Question: I've been working on an app using API 14, but I had to downgrade to API 10. the app has fragments and activity fragments, I have imported the libraries and used the 'getFragmentSupportManager' because it is v4. However, I have following error:

I created a dummy app with Drawer layout and fragments with API 10 from the beginning, it had the same line in 'MyActivity' file and it was not an error. Here is my code:
'''
package az.test2;
import android.app.Activity;
import android.os.Bundle;
import android.view.LayoutInflater;
import android.view.Menu;
import android.view.MenuItem;
import android.view.View;
import android.view.ViewGroup;
import android.support.v4.widget.DrawerLayout;
import android.support.v7.app.ActionBarActivity;
import android.support.v7.app.ActionBar;
import android.support.v4.app.Fragment;
import android.support.v4.app.FragmentManager;
import android.view.Gravity;
public class MyActivity extends ActionBarActivity
implements NavigationDrawerFragment.NavigationDrawerCallbacks {
/**
* Fragment managing the behaviors, interactions and presentation of the navigation drawer.
*/
private NavigationDrawerFragment mNavigationDrawerFragment;
/**
* Used to store the last screen title. For use in {@link #restoreActionBar()}.
*/
private CharSequence mTitle;
@Override
protected void onCreate(Bundle savedInstanceState) {
super.onCreate(savedInstanceState);
setContentView(R.layout.activity_my);
mNavigationDrawerFragment = (NavigationDrawerFragment)
getSupportFragmentManager().findFragmentById(R.id.navigation_drawer);
mTitle = getTitle();
// Set up the drawer.
mNavigationDrawerFragment.setUp(
R.id.navigation_drawer,
(DrawerLayout) findViewById(R.id.drawer_layout));
}
@Override
public void onNavigationDrawerItemSelected(int position) {
// update the main content by replacing fragments
android.support.v4.app.FragmentManager lolo;
FragmentManager FM = getSupportFragmentManager();
FragAV fav = new FragAV();
FragW fw = new FragW();
switch (position){
case 0:
FM.beginTransaction()
.replace(R.id.container, fav).commit();
break;
case 1:
FM.beginTransaction()
.replace(R.id.container, fw).commit();
break;
case 2: break;
}
//FM.beginTransaction().replace(R.id.container, PlaceholderFragment.newInstance(position + 1)).commit();
}
public void onSectionAttached(int number) {
switch (number) {
case 1:
mTitle = getString(R.string.title_section1);
break;
case 2:
mTitle = getString(R.string.title_section2);
break;
case 3:
mTitle = getString(R.string.title_section3);
break;
}
}
public void restoreActionBar() {
ActionBar actionBar = getSupportActionBar();
actionBar.setNavigationMode(ActionBar.NAVIGATION_MODE_STANDARD);
actionBar.setDisplayShowTitleEnabled(true);
actionBar.setTitle(mTitle);
}
@Override
public boolean onCreateOptionsMenu(Menu menu) {
if (!mNavigationDrawerFragment.isDrawerOpen()) {
// Only show items in the action bar relevant to this screen
// if the drawer is not showing. Otherwise, let the drawer
// decide what to show in the action bar.
getMenuInflater().inflate(R.menu.my, menu);
restoreActionBar();
return true;
}
return super.onCreateOptionsMenu(menu);
}
@Override
public boolean onOptionsItemSelected(MenuItem item) {
// Handle action bar item clicks here. The action bar will
// automatically handle clicks on the Home/Up button, so long
// as you specify a parent activity in AndroidManifest.xml.
int id = item.getItemId();
if (id == R.id.action_settings) {
return true;
}
return super.onOptionsItemSelected(item);
}
/**
* A placeholder fragment containing a simple view.
*/
public static class PlaceholderFragment extends Fragment {
/**
* The fragment argument representing the section number for this
* fragment.
*/
private static final String ARG_SECTION_NUMBER = "section_number";
/**
* Returns a new instance of this fragment for the given section
* number.
*/
public static PlaceholderFragment newInstance(int sectionNumber) {
PlaceholderFragment fragment = new PlaceholderFragment();
Bundle args = new Bundle();
args.putInt(ARG_SECTION_NUMBER, sectionNumber);
fragment.setArguments(args);
return fragment;
}
public PlaceholderFragment() {
}
@Override
public View onCreateView(LayoutInflater inflater, ViewGroup container,
Bundle savedInstanceState) {
View rootView = inflater.inflate(R.layout.fragment_my, container, false);
return rootView;
}
@Override
public void onAttach(Activity activity) {
super.onAttach(activity);
((MyActivity) activity).onSectionAttached(
getArguments().getInt(ARG_SECTION_NUMBER));
}
}
}
'''
I did everything I could but this error seems to be very rare. any help would be much appreciated.
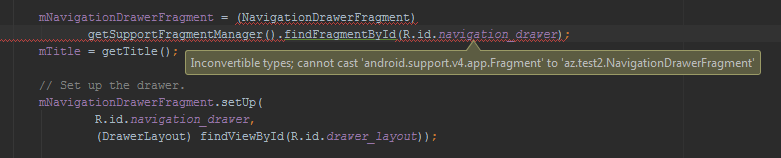
Answer: When using the support pack, your fragments should extend 'android.support.v4.app.Fragment' and not the regular Fragment class.